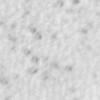
Label: no_change